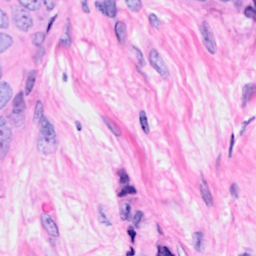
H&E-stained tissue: Breast